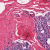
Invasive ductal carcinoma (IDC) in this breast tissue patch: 0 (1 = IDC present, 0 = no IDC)